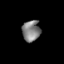
Tissue: skin
Cell type: Endothelial cells
Senescence score: 0.2314
Nuclear area (px): 368
Mean DAPI intensity: 129.34